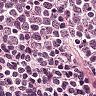
Metastatic tissue present: no